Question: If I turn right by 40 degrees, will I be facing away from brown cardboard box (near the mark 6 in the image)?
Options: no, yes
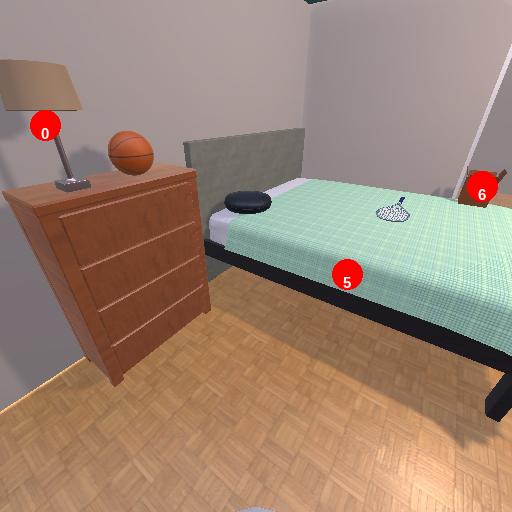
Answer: no